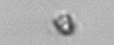
Label: Pyramimonas